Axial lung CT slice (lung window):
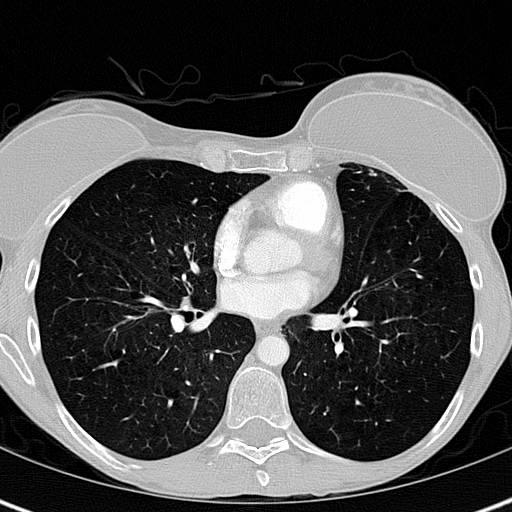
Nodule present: no